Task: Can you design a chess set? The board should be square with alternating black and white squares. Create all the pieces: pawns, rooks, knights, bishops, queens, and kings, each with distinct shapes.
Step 4892:
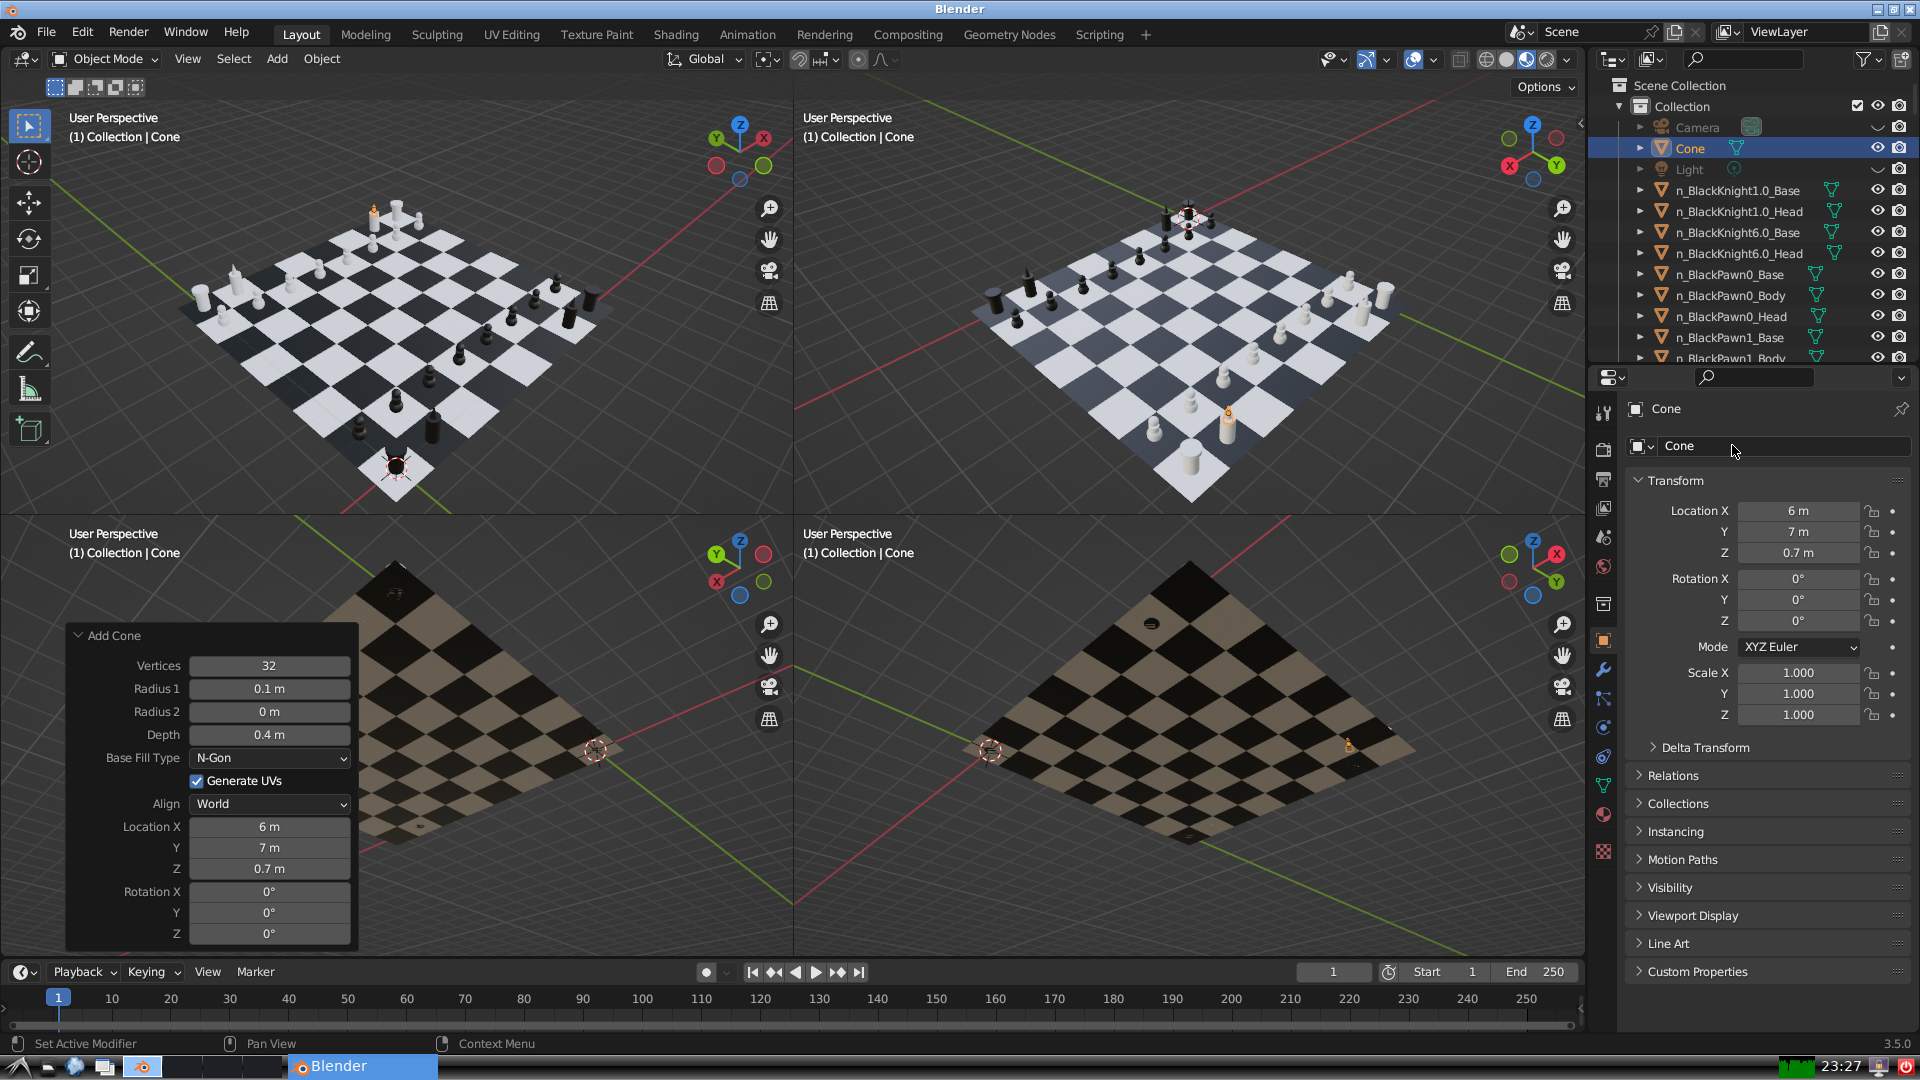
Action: click: no